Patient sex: M
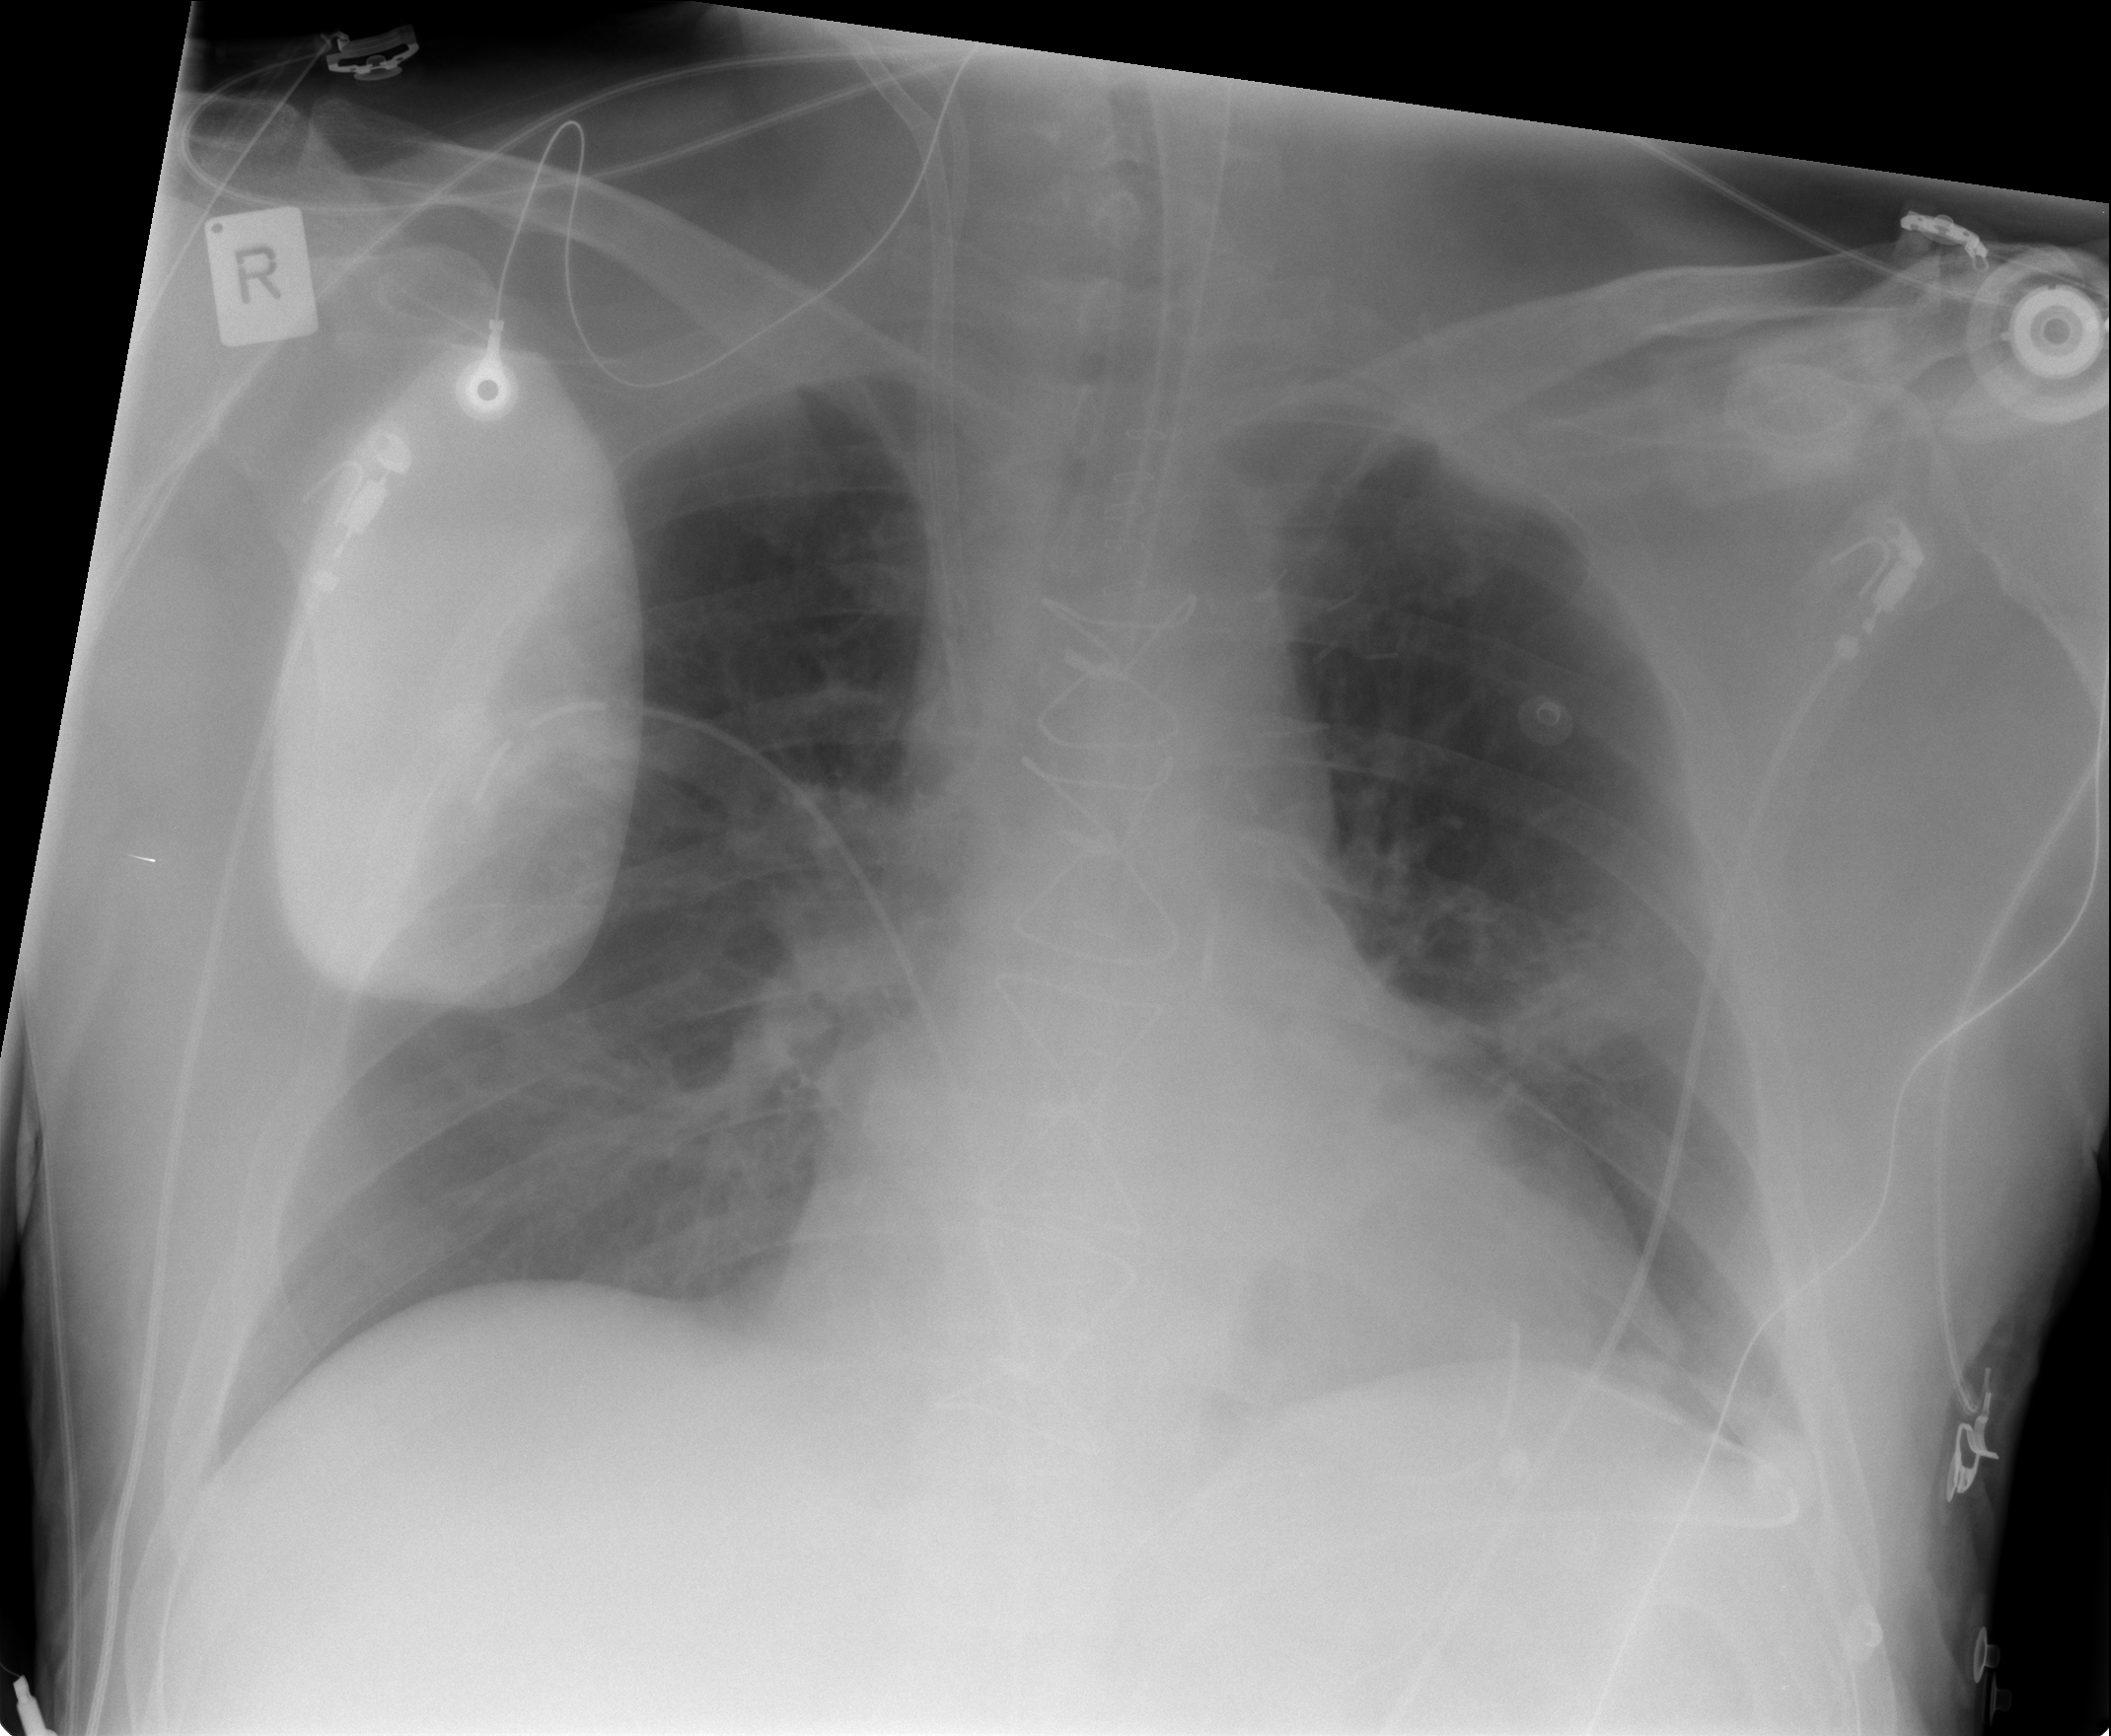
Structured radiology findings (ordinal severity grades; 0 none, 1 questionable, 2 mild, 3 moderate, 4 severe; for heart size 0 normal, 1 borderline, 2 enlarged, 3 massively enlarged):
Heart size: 1
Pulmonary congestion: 2
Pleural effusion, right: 0
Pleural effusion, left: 1
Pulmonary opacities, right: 0
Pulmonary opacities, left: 0
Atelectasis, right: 0
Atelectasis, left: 2